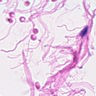
Metastatic tissue present: no